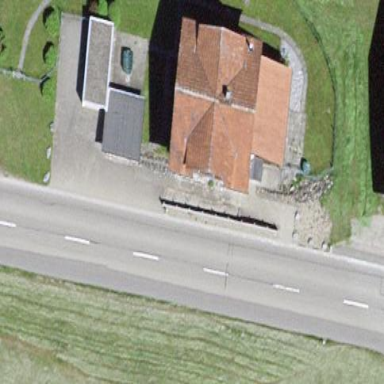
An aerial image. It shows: Detached building.